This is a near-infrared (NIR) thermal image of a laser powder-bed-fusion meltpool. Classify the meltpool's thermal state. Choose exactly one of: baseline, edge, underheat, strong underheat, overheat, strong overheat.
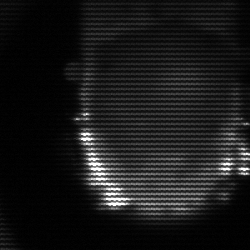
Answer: baseline